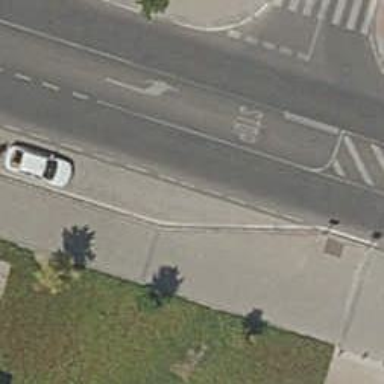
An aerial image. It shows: Taxi stand.